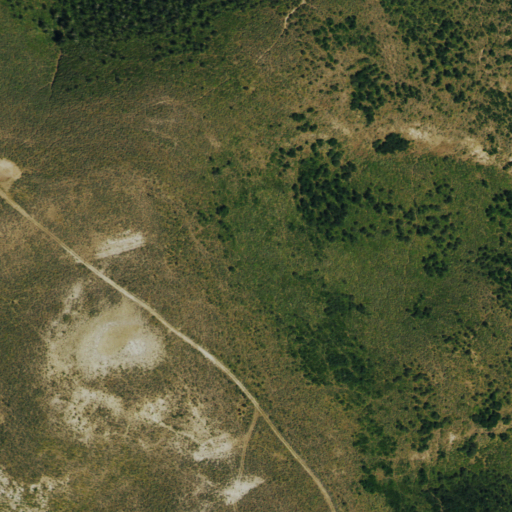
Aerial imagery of cliff(s) in Colorado named Red Point containing shrub, deciduous forest, and evergreen forest